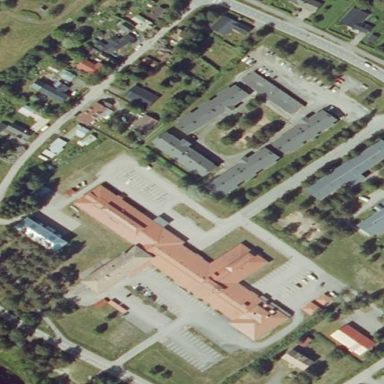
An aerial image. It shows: Healthcare clinic.